Field crop: maize
Growth stage: 2
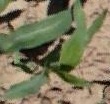
Species: maize